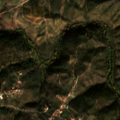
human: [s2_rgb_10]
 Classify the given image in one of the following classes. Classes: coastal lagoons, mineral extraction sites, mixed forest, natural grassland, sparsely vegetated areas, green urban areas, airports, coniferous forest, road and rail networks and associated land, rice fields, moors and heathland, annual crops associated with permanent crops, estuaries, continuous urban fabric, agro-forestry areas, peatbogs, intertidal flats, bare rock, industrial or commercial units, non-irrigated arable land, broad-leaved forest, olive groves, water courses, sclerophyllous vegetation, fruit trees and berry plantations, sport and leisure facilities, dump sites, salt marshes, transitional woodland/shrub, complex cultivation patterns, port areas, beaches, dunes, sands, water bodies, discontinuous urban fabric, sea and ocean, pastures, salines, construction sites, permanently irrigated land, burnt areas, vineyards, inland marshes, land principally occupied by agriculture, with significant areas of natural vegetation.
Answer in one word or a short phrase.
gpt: complex cultivation patterns, land principally occupied by agriculture, with significant areas of natural vegetation, mixed forest, transitional woodland/shrub